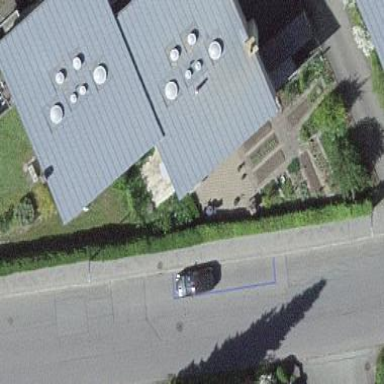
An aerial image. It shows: House with flat roof.